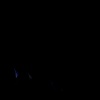
Label: space